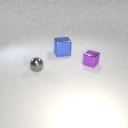
small gray metal sphere to the left of small purple metal cube